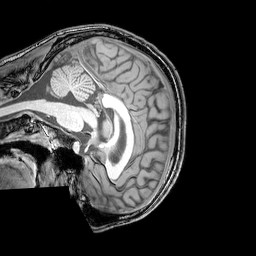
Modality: T1w
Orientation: sagittal
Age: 25
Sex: male
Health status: healthy
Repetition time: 0.081 s
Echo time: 0.037 s